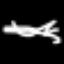
Label: squiggle